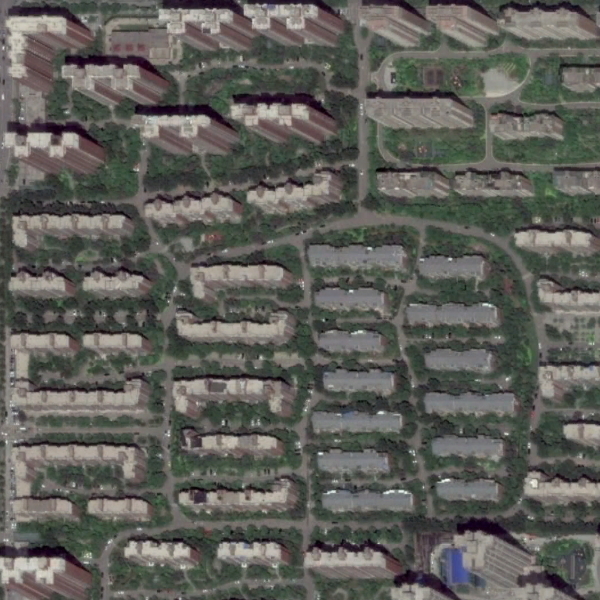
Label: DenseResidential